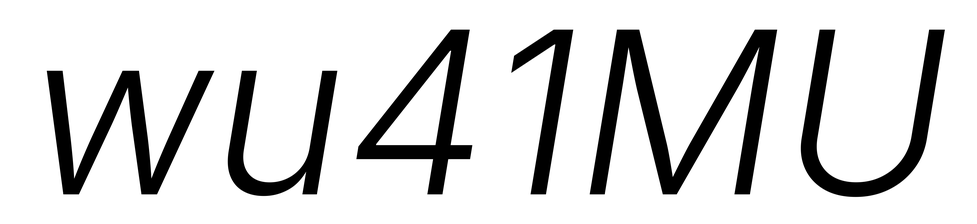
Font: Inter-Italic_Light_Italic